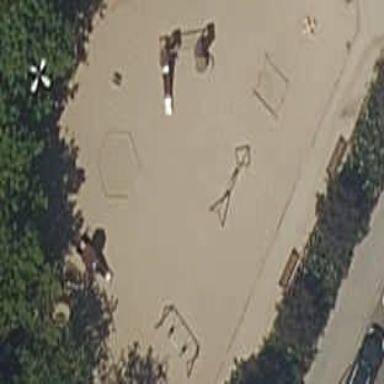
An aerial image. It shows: Playground area for leisure activities on the land.